Question: I am currently working on a UDF which returns and concatenates the headers if it is greater than and less than to a specific value. I'm not really good in Excel-Vba and what I got so far is this pathetic code which I couldn't understand anymore. I would truly appreciate it if someone could help. Here's what i got so far:
'''
Public Function greaterLessValue(Rng As Range, Rng2 As Range, greater, less)
Dim rngArr() As Variant
rngArr = Rng.value
For i = 1 To UBound(rngArr, 1)
For j = 1 To UBound(rngArr, 2)
If rngArr(i, j) = xVal Then
For k = 1 To UBound(rngArr, 2)
If rngArr(i, k) = Yval Then countRowAsso = countRowAsso + 1
Next k
End If
Next j
Next i
End Function
'''
If the value is greater than or equal to 5 and less than and equal to 10 it should return the same example bellow which concatenates the Header containing the specific value in the same column:

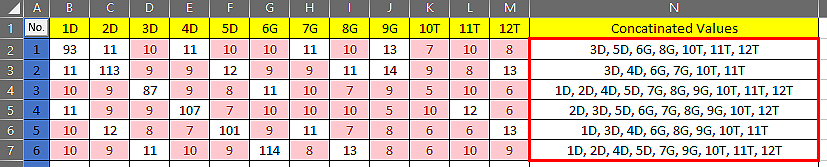
Answer: <URL> makes a good point on confirming that the ranges hold the same number of elements/values/cells. I've used a different approach.
'''
Option Explicit
Public Function greaterLessValue(rng1 As Range, rng2 As Range, _
greater As Double, lesser As Double)
Dim i As Long, j As Long
Dim rngArr1 As Variant, rngArr2 As Variant
rngArr1 = rng1.Value2
rngArr2 = rng2.Value2
greaterLessValue = ""
'use for showing array extents
'delete or comment out when function works
Debug.Print LBound(rngArr1, 1) & " to " & UBound(rngArr1, 1)
Debug.Print LBound(rngArr1, 2) & " to " & UBound(rngArr1, 2)
'used to ensure that the ranges hold the same number of columns
'only affects the 2nd rank when used with Preserve
ReDim Preserve rngArr2(LBound(rngArr1, 1) To UBound(rngArr1, 1), _
LBound(rngArr1, 2) To UBound(rngArr1, 2))
For i = LBound(rngArr1, 1) To UBound(rngArr1, 1)
For j = LBound(rngArr1, 2) To UBound(rngArr1, 2)
If IsNumeric(rngArr2(i, j)) Then
If rngArr2(i, j) >= greater And rngArr2(i, j) <= lesser Then
greaterLessValue = greaterLessValue & _
IIf(CBool(Len(greaterLessValue)), ", ", vbNullString) & _
rngArr1(i, j)
End If
End If
Next j
Next i
End Function
'''
Syntax as per the following image:
<URL>